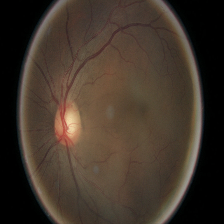
Diabetic retinopathy grade: Moderate